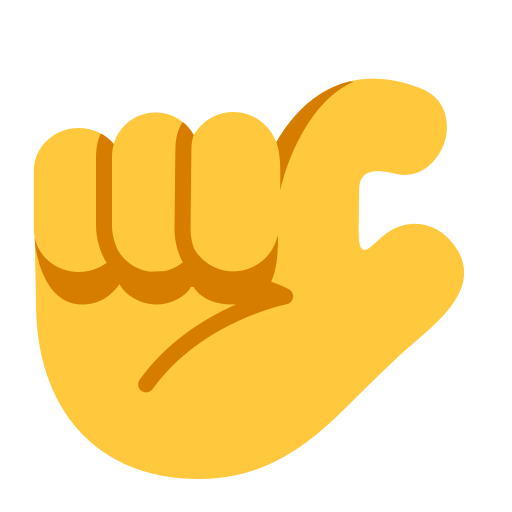
pinching hand flat default